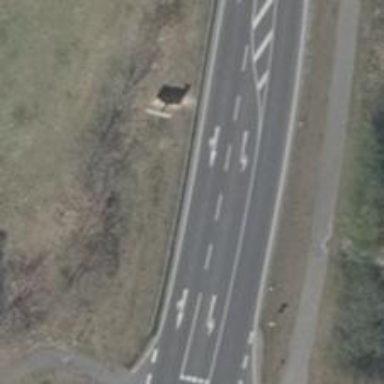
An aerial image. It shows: Asphalt road classified as primary highway.